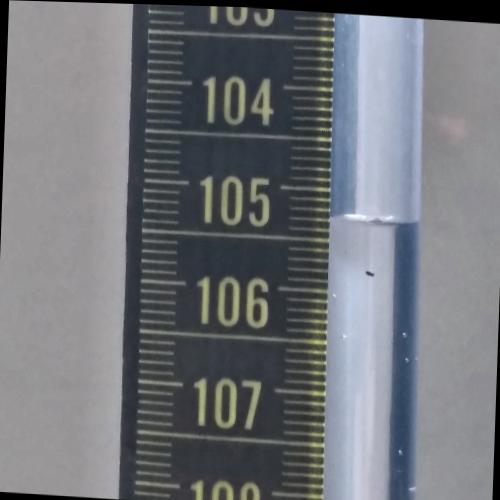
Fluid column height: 105.3 cm